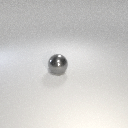
large gray metal sphere